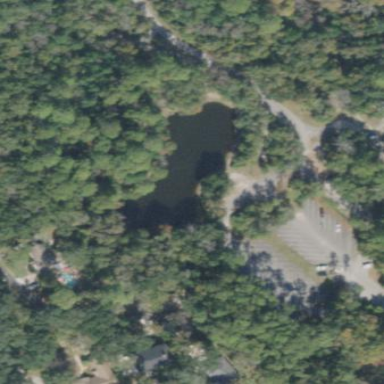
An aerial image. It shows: Pond with natural water.